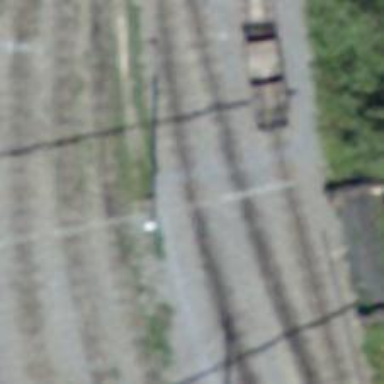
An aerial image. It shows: Narrow-gauge railway with one track passing through service yard. The railway is electrified with contact line.